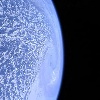
Label: cloud